Aerial crown-view tile of a tropical tree (Barro Colorado Island, Panama), acquired 20241014:
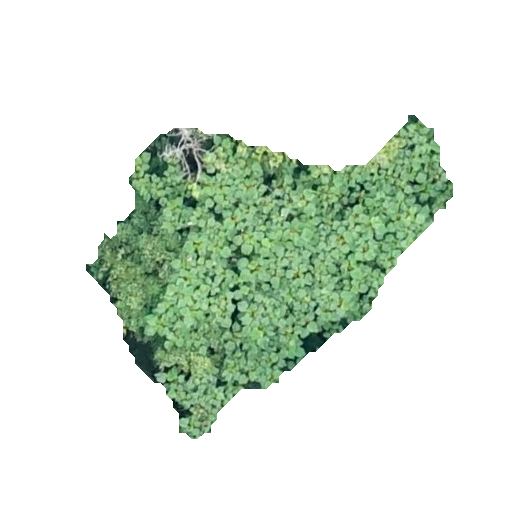
Species: Ochroma pyramidale
GBIF accepted scientific name: Ochroma pyramidale
Crown area: 101.168 m²